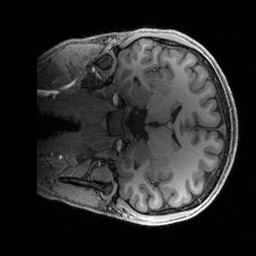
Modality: T1w
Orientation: coronal